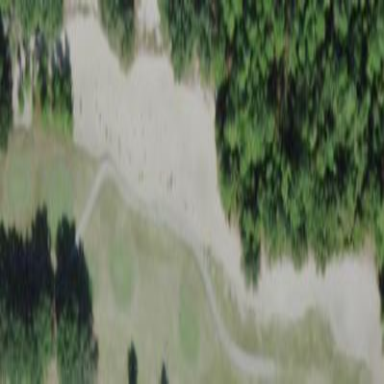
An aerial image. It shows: Golf bunker filled with sandy terrain.